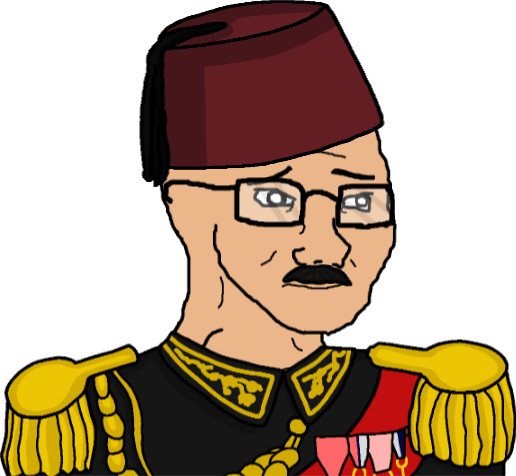
Label: 5_Doomer